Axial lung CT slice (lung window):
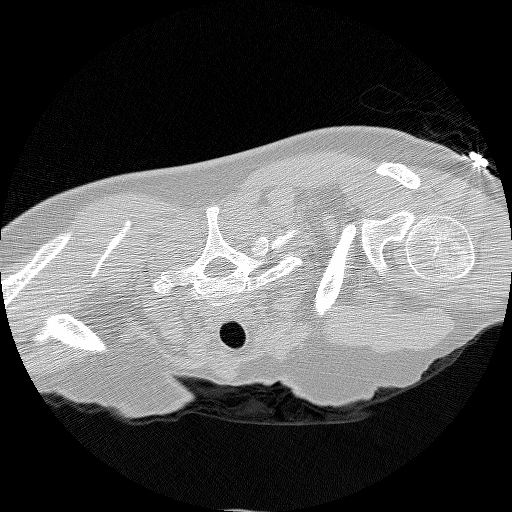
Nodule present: no